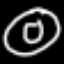
Label: donut